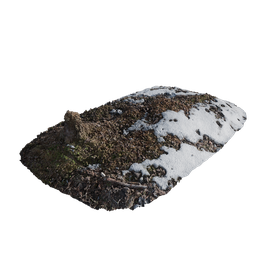
Label: nature